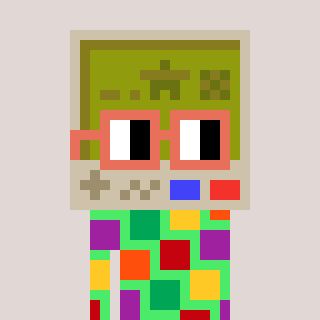
a pixel art character with square orange glasses, a gameboy-shaped head and a teal-colored body on a warm background